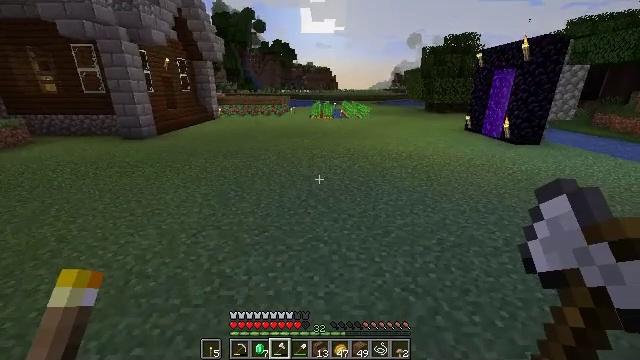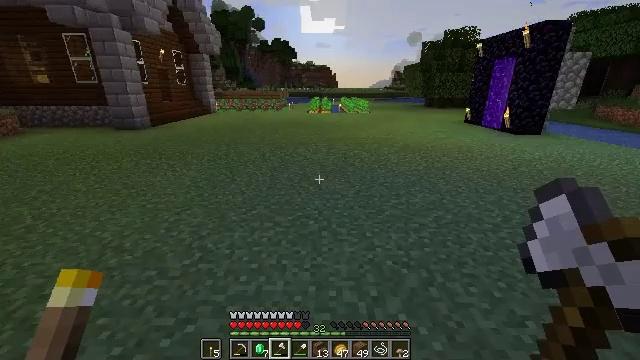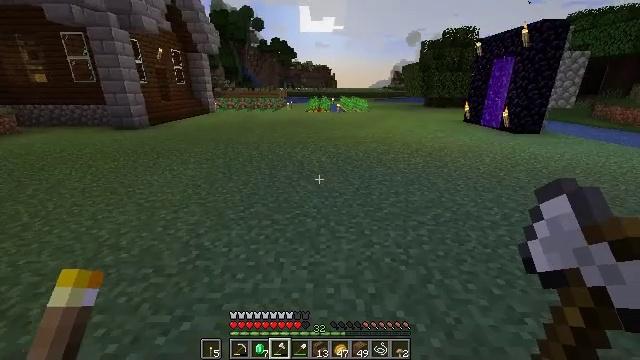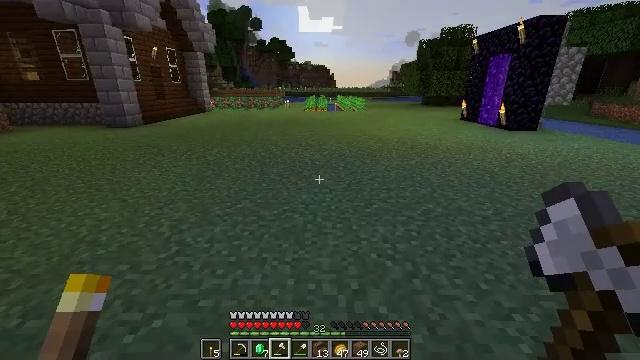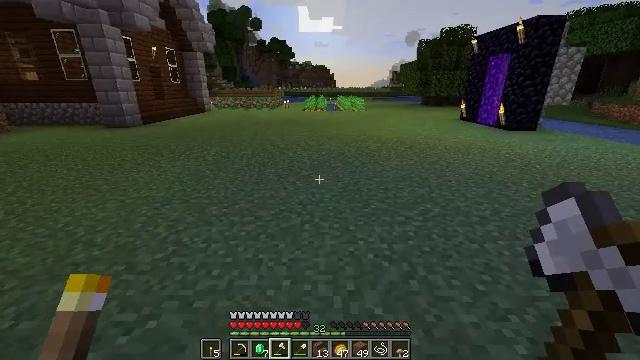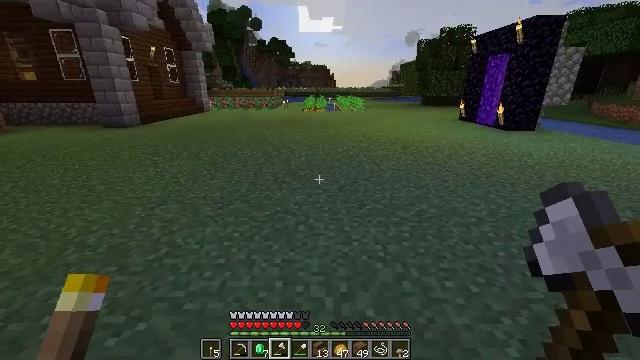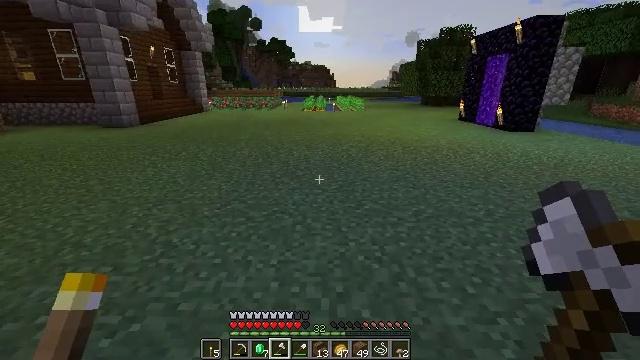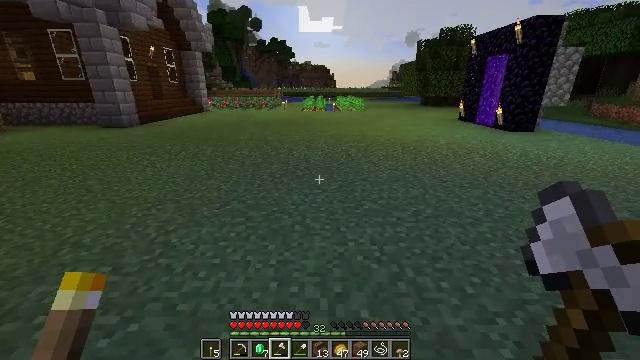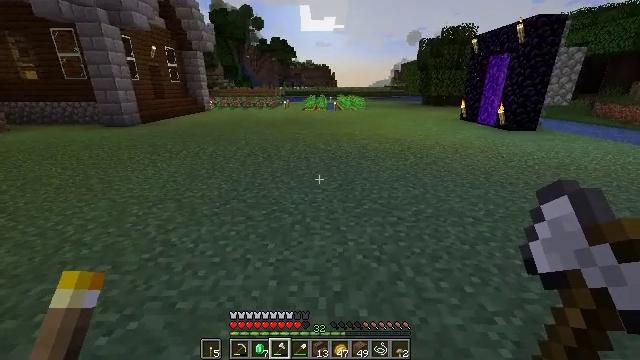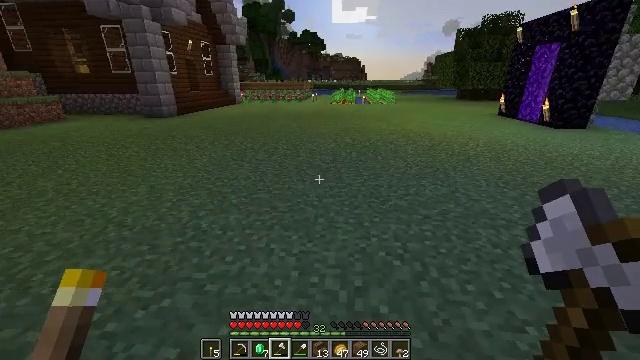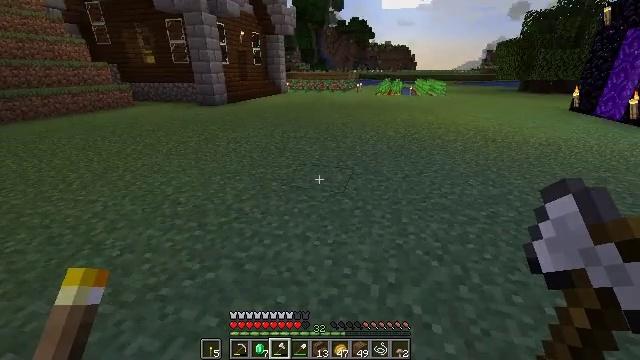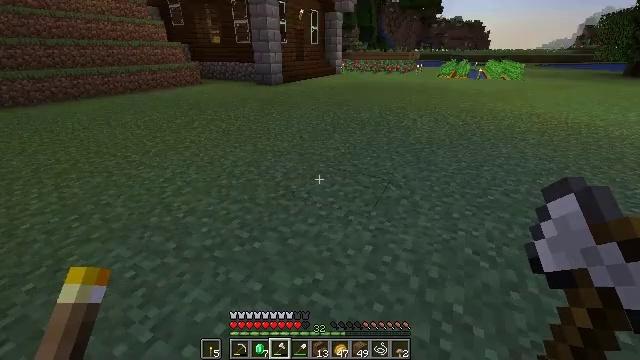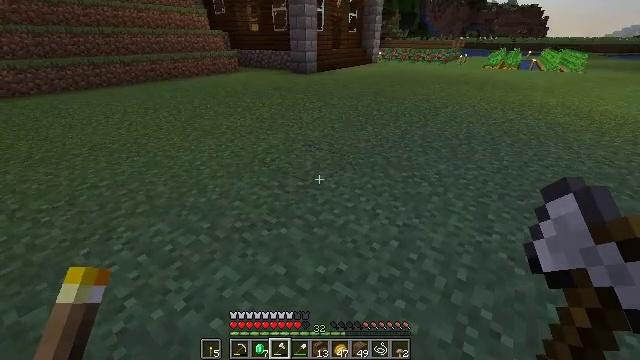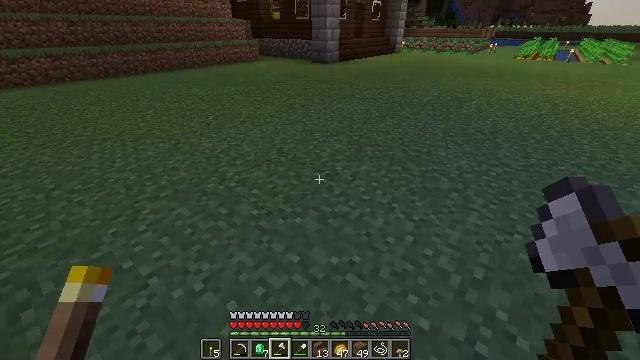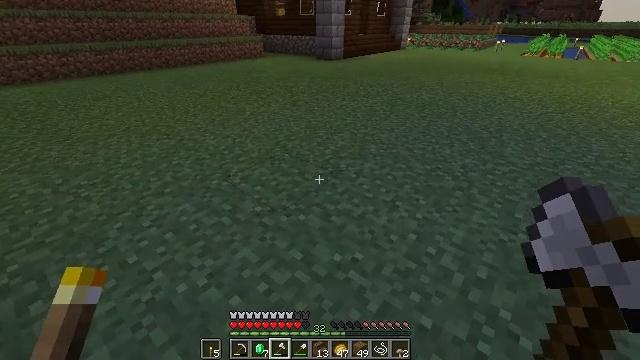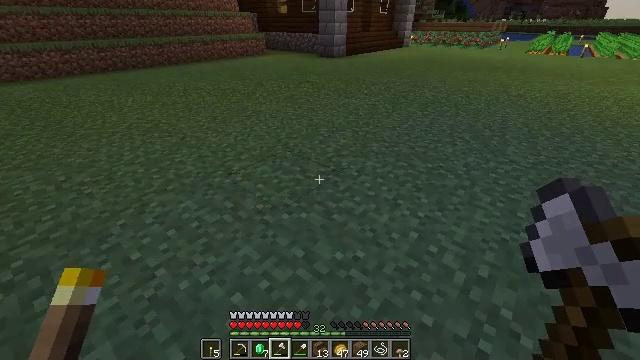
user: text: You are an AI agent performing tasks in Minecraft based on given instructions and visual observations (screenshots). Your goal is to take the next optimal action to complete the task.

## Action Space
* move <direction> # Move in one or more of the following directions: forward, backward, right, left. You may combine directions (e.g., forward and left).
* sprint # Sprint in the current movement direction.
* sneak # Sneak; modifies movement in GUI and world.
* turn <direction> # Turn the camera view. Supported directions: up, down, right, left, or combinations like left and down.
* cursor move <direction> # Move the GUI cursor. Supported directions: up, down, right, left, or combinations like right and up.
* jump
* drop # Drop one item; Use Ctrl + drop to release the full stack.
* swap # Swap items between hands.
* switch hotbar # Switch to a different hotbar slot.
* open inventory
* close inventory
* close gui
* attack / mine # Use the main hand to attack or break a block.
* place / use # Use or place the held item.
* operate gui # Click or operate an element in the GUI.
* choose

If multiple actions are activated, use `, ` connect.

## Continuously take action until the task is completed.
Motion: motion action
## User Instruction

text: Gather poppy from the ground.
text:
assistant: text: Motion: no_op
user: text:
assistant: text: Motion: no_op
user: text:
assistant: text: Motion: no_op
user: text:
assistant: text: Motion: no_op
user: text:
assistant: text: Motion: no_op
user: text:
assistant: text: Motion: no_op
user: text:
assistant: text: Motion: no_op
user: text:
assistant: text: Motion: no_op
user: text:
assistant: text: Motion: turn left and down
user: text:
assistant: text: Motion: turn left and down
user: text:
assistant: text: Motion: turn left and down
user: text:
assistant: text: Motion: turn left and down
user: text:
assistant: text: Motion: turn left and down
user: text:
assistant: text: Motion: no_op
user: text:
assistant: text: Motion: no_op
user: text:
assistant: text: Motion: no_op
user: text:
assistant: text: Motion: no_op
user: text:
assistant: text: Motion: no_op
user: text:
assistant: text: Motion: no_op
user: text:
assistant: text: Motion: no_op
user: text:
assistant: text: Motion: no_op
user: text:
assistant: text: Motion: no_op
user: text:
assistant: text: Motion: no_op
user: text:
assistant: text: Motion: no_op
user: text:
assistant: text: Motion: no_op
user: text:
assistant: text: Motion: no_op
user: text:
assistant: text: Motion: no_op
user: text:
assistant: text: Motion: no_op
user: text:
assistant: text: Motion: no_op
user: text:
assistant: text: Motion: no_op